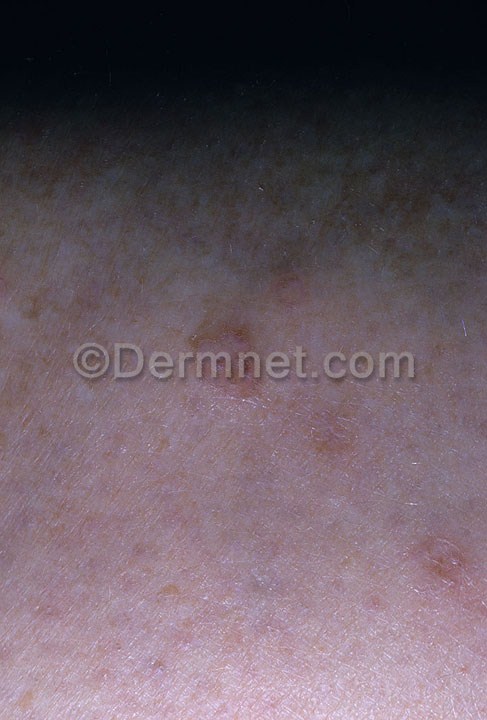
Disease: Seborrheic Keratoses and other Benign Tumors